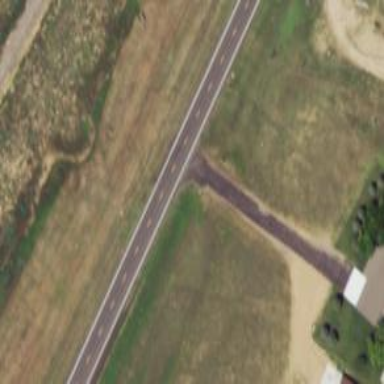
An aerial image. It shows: Asphalt road classified as primary highway.